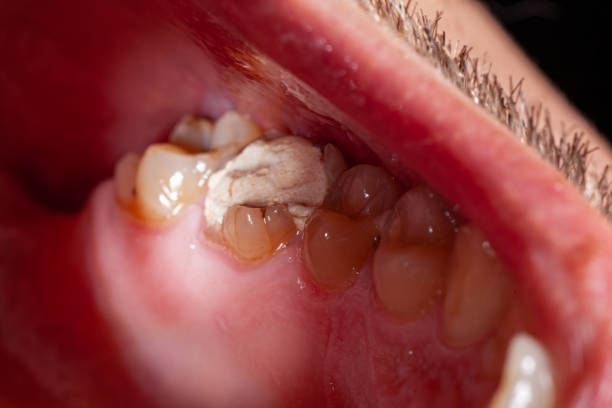
Condition: Caries